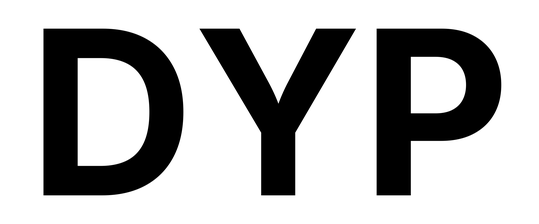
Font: Inter_Bold